Question: I have a working SQLite database that holds information about video files. The current design is as pictured below. However, the boss has decided to make some changes.

The table currently uses the file name as the primary key. However, the PK now must be a compound key of both and (file) , which makes more sense anyway.
If this is done, what would be the best way to reference this compound key as a foreign key in the other tables? I was thinking of either creating a separate table that holds an auto-incrementing primary key, and . Then the PK can be used as a foreign key reference with all the other tables.
Or, make and a composite key in the current table and add a new field that can be used as a reference and this field must be auto-incrementing and unique in the table.
I haven't had much practical experience with designing databases so any advice with my problem or my current design would be very welcome.
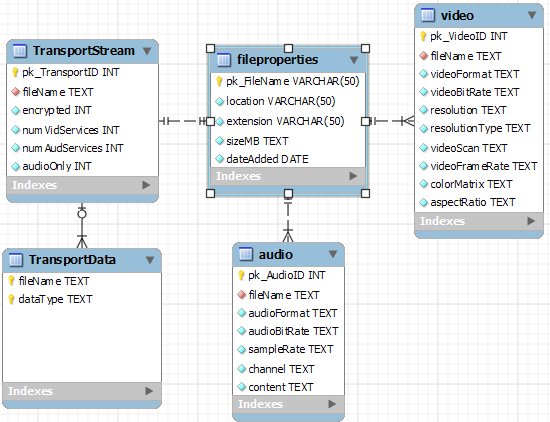
Answer: Absolutely use an auto-incrementing primary key. To ensure data integrity, create a unique index across the (filename,location) columns.
The <URL>. In short, a natural key reduces physical space required by the data, at the cost of propagating changes to the key across all relations.
I (nearly) always have an auto-incrementing id on a table, even if there is a natural key available to be used.